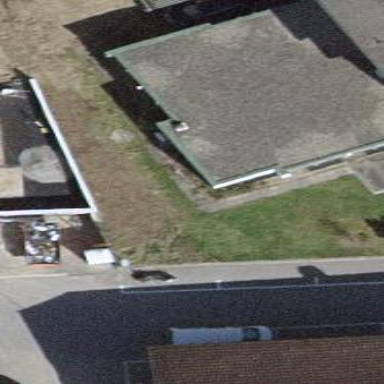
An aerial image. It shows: Building part with flat roof.